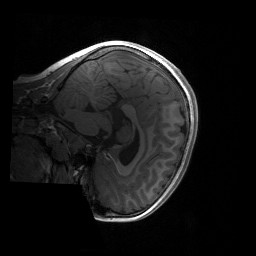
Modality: T1w
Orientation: sagittal
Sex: female
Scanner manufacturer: siemens
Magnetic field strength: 3 T
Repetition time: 1.9 s
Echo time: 0.00243 s